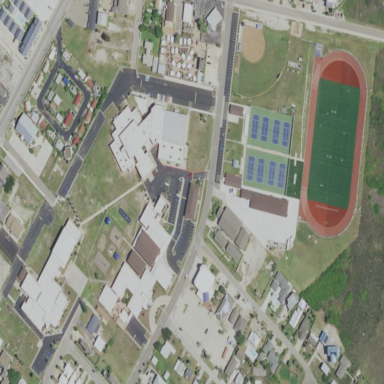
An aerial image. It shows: School used for education purposes.